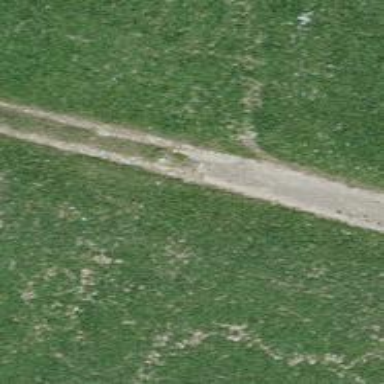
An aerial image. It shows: Well-maintained track road with grade 1 tracktype.